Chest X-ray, PA view. Patient: 41 years old, sex F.
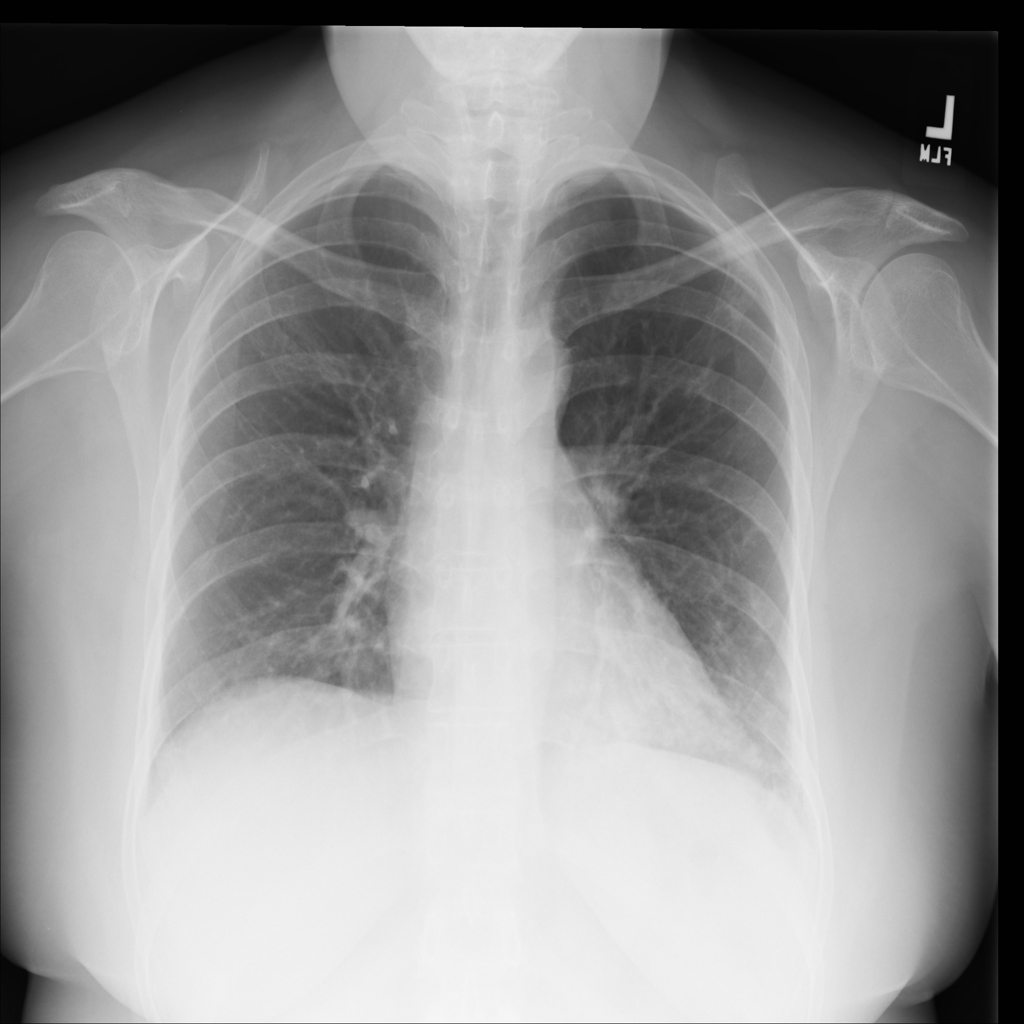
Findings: Effusion, Infiltration